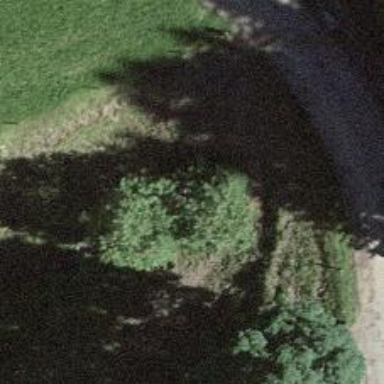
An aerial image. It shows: Culvert tunnel.